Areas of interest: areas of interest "Northern Anhui Used Car Mega Market"
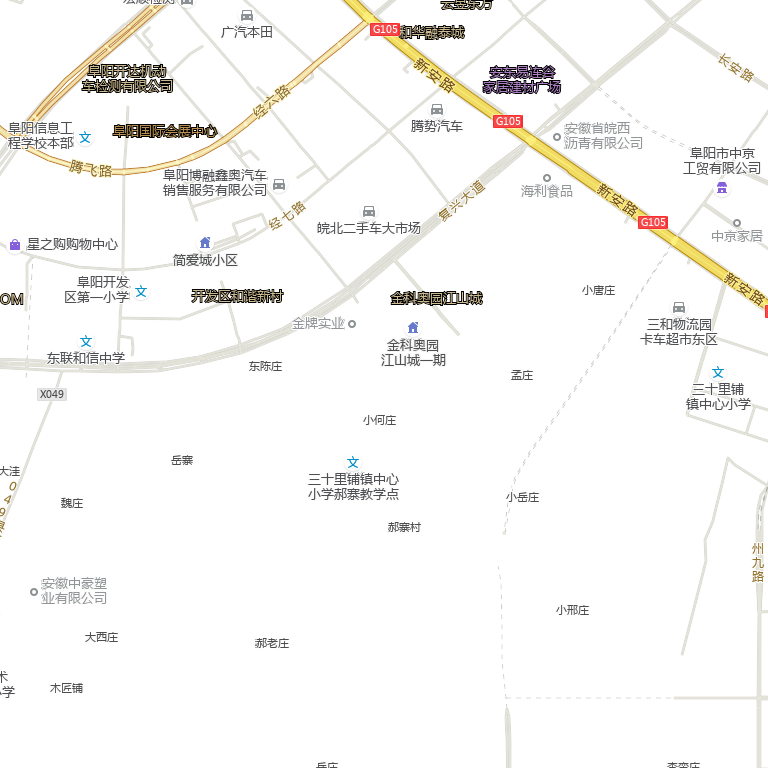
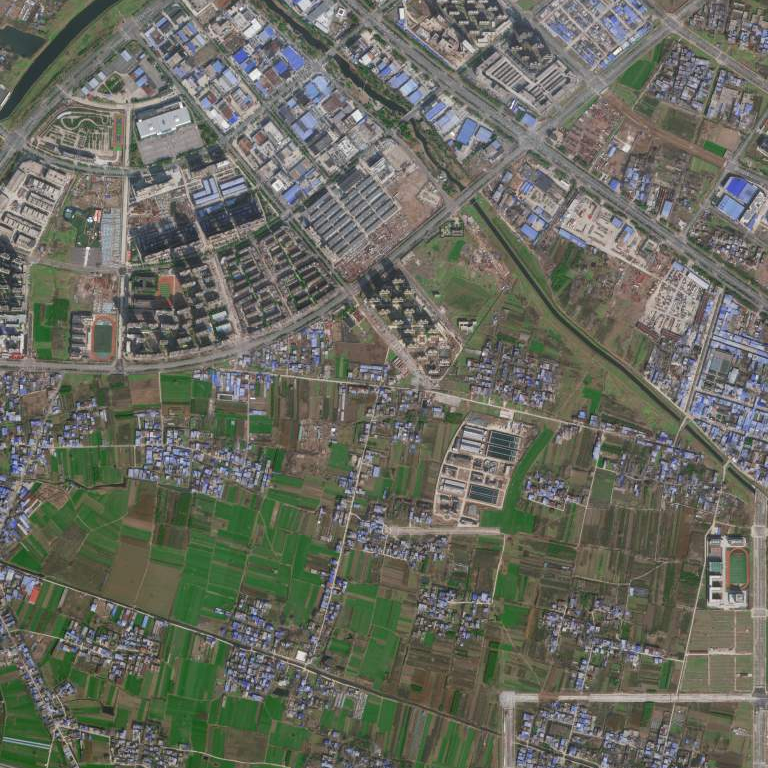